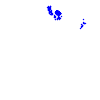
Particle: electron